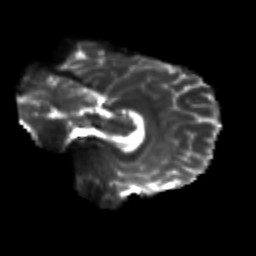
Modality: T2w
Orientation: sagittal
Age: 21
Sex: female
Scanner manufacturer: siemens
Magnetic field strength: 3 T
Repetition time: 3.5 s
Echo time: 0.125 s